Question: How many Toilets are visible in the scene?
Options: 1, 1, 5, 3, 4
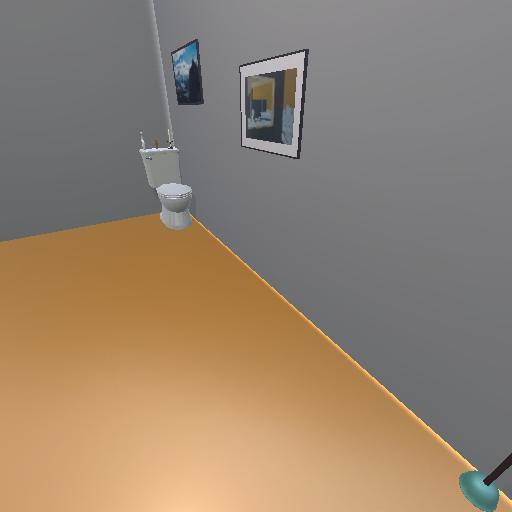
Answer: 1